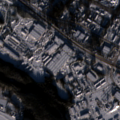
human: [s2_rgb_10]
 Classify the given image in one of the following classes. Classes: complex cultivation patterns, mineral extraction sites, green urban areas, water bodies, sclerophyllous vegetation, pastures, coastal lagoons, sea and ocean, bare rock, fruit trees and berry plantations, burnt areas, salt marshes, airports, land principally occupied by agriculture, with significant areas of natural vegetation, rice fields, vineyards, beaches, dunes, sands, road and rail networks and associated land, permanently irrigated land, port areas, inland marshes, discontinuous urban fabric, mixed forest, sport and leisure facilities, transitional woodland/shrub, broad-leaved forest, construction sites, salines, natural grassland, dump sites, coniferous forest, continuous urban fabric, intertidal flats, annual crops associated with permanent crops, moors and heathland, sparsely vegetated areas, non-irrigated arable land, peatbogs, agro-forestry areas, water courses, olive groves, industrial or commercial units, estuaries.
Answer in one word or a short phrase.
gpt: discontinuous urban fabric, industrial or commercial units, mineral extraction sites, land principally occupied by agriculture, with significant areas of natural vegetation, coniferous forest